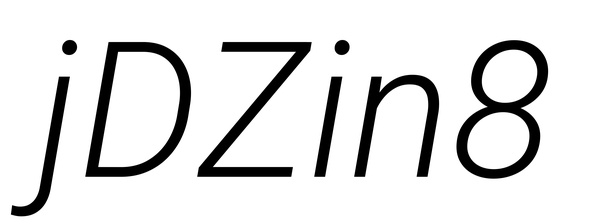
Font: Roboto-Italic_Light_Italic